Question: my code is,
'''
import MySQLdb
import collections
from pymongo import Connection
from config.MySQLdb import *
from config.MongoDB import *
from config.SyncTables import *
db = MySQLdb.connect(DB_HOST,DB_USR,DB_PWD,DB_NAME)
cursor = db.cursor()
query = "SELECT * FROM table_name WHERE userid = 1"
cursor.execute(query)
row = cursor.fetchall()
mconn = Connection(MONGODB_HOST,MONGODB_PORT)
mdb = mconn[MONGODB_DBNAME]
#col = mdb[trngl_advertiser_agegroup]
db.trngl_advertiser_agegroup .insert({'id': row[0],'userid':row[1], 'ageid':row[2], 'age_value':row[3], \ 'created':row[4], 'modified':row[5]})
print "after update"
'''
but I'm getting this error,
'''
triongle@triongle.com [~/download/DataInsertionScript]# python IngestDataToMongo.py
File "IngestDataToMongo.py", line 21
db.table_name.insert({'id': row[0],'userid':row[1], 'ageid':row[2], 'age_value':row[3],\ 'created':row[4], 'modified':row[5]})
^
SyntaxError: unexpected character after line continuation character
'''
But I don't see any unexpected character after . So please tell me, why I'm getting this error
The error image is,

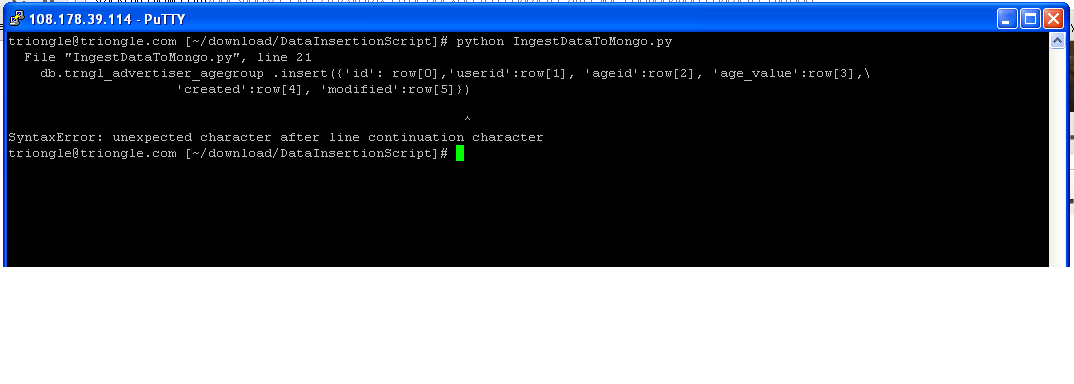
Answer: Your code is all on one line, but you are using a line continuation escape character ('\'). Remove that character:
'''
db.trngl_advertiser_agegroup .insert({'id': row[0],'userid':row[1], 'ageid':row[2], 'age_value':row[3], 'created':row[4], 'modified':row[5]})
'''
You do not need to use such a line continuation trick when you break the line inside parenthesis or brackets, you can safely put the statement on multiple lines without it:
'''
db.trngl_advertiser_agegroup .insert({
'id': row[0],
'userid':row[1],
'ageid':row[2],
'age_value':row[3],
'created':row[4],
'modified':row[5]
})
'''